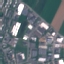
Land use / land cover class: Industrial